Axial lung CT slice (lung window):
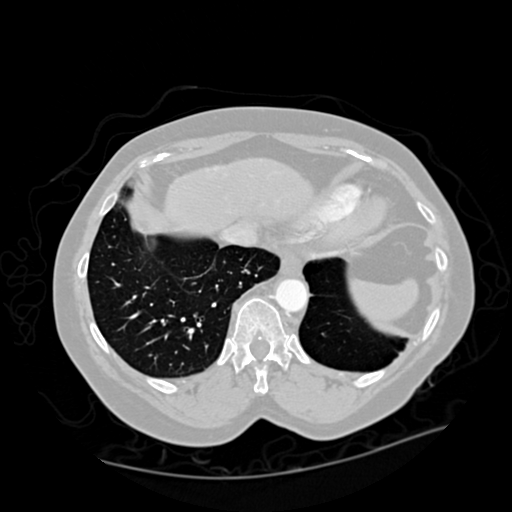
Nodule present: no